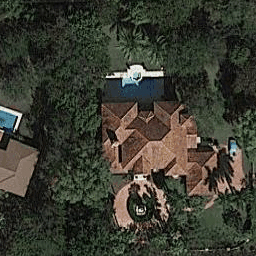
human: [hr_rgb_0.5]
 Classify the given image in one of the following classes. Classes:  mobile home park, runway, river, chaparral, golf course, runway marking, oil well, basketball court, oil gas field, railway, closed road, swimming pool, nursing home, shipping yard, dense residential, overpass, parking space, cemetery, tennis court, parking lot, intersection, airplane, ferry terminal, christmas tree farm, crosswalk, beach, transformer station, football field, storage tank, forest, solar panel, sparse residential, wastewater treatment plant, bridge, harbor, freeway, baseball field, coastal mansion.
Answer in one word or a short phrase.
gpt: sparse residential